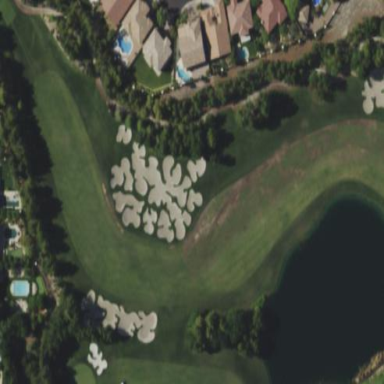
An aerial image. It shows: Rough area on grassy golf course.